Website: bh-photo
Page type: customer-info-address
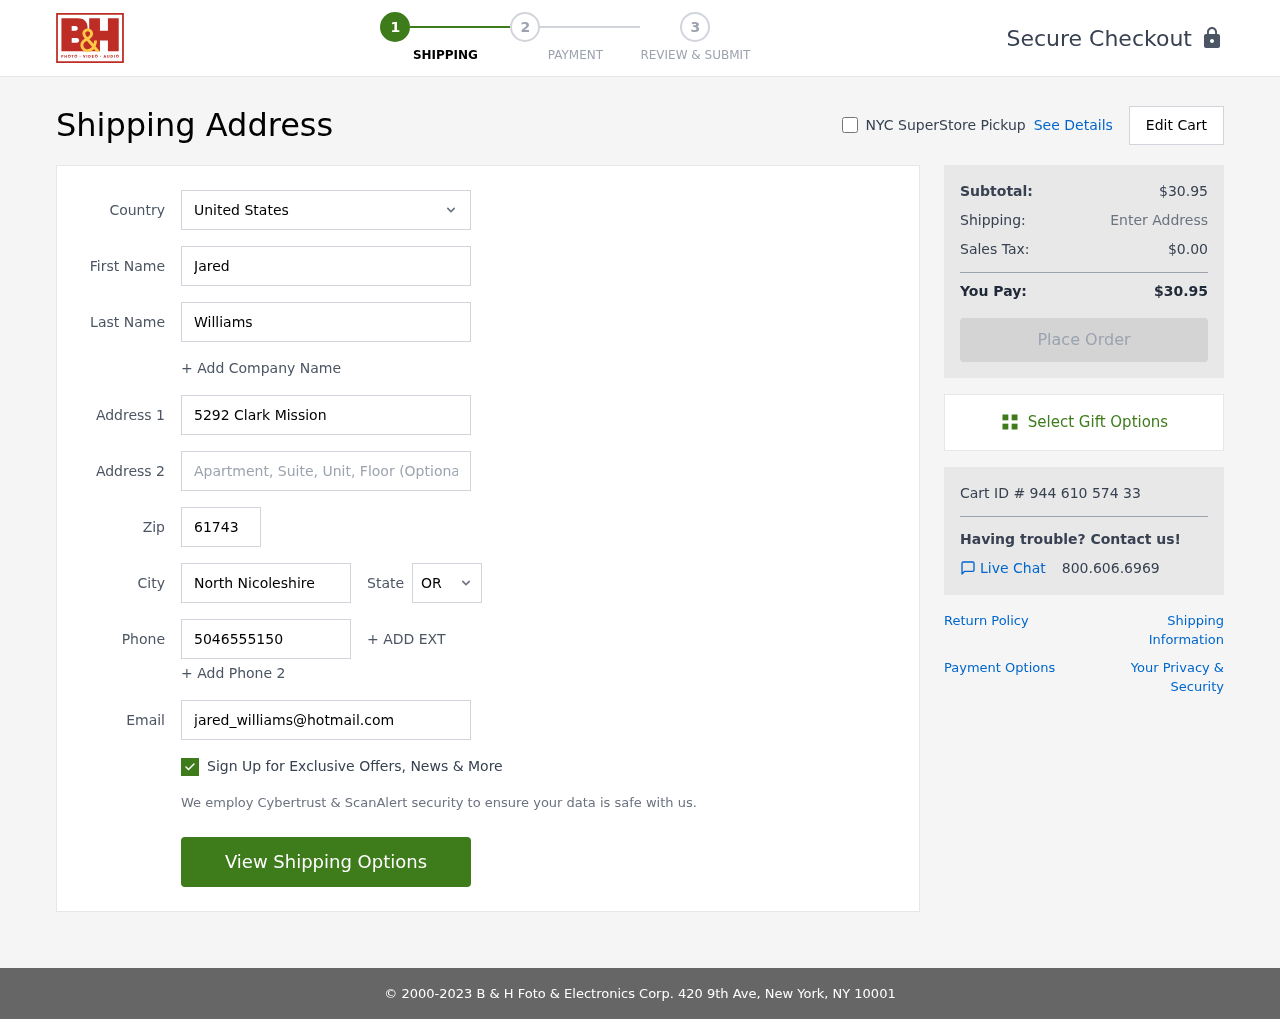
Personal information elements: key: PII_CITY
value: North Nicoleshire
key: PII_COUNTRY
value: United States
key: PII_EMAIL
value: jared_williams@hotmail.com
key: PII_FIRSTNAME
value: Jared
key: PII_LASTNAME
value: Williams
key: PII_PHONE
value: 5046555150
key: PII_POSTCODE
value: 61743
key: PII_STATE_ABBR
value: OR
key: PII_STREET
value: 5292 Clark Mission
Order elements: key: ORDER_SUBTOTAL
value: $30.95
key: ORDER_TAX
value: $0.00
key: ORDER_TOTAL
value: $30.95
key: ORDER_ID
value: Cart ID # 944 610 574 33